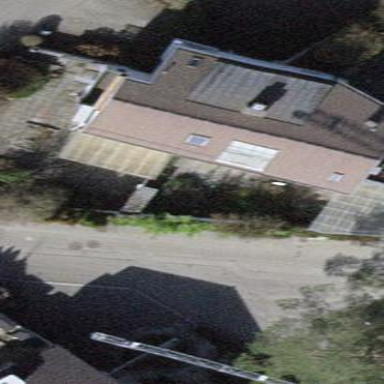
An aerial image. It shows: Building with tiled roof.